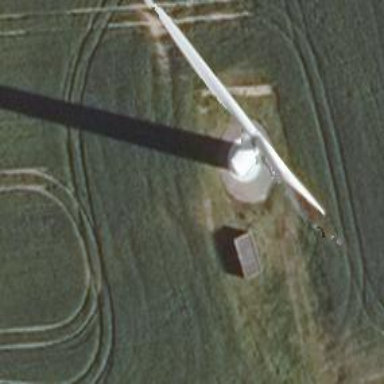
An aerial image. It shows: Wind power generator.